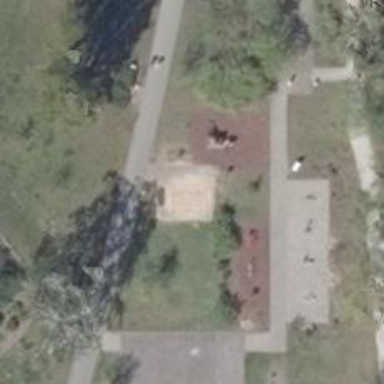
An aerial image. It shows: Sandpit at the playground.